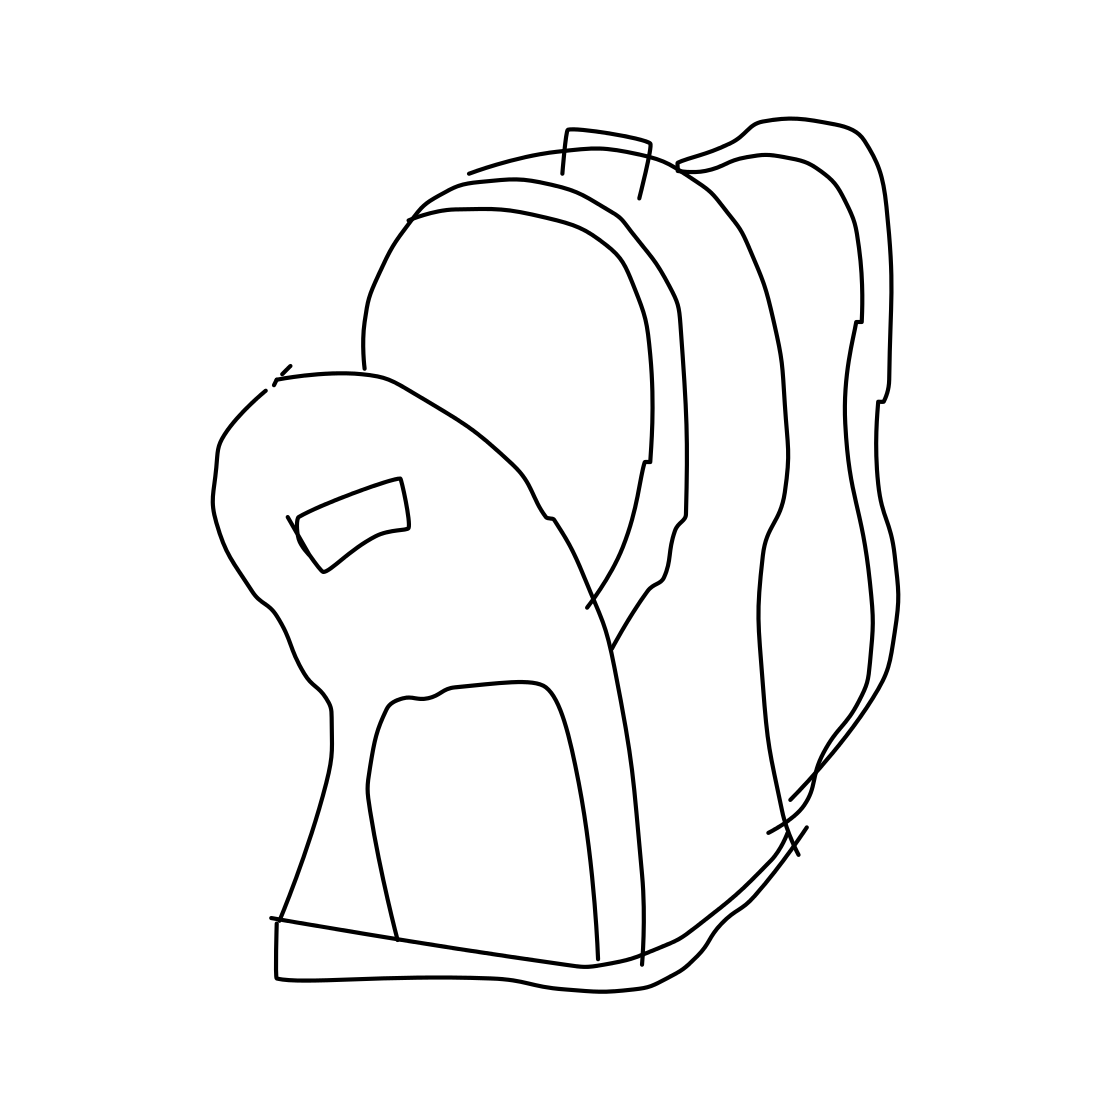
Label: backpack